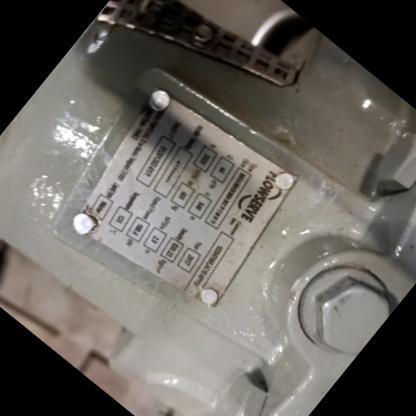
Klasa: tabliczka-znamionowa